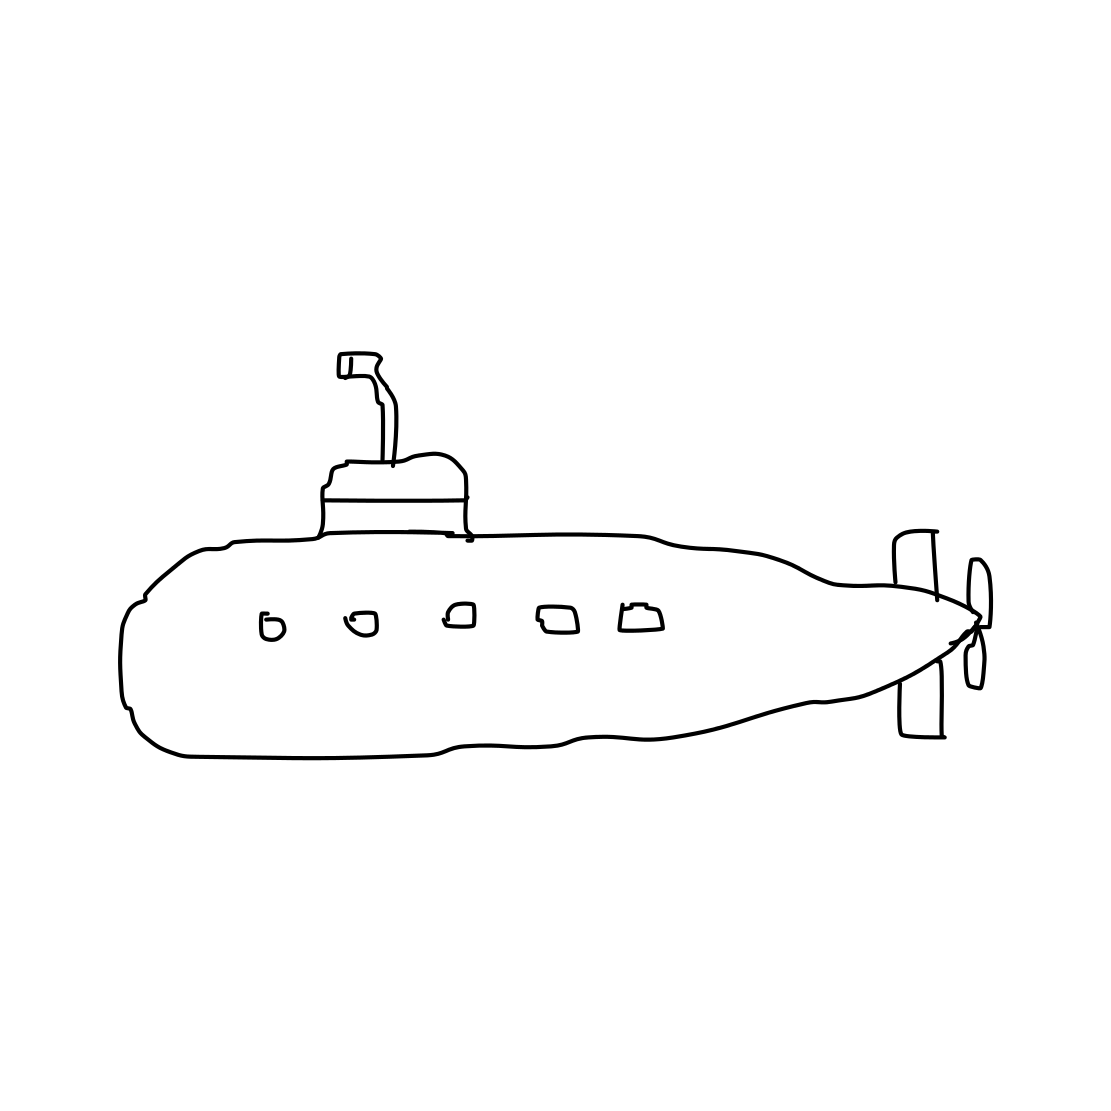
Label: submarine